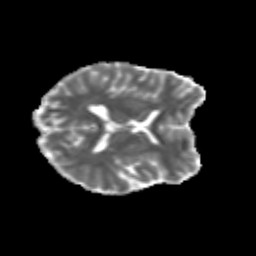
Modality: MD
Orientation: axial
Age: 21
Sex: female
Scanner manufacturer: siemens
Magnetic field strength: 3 T
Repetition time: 3.5 s
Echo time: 0.125 s